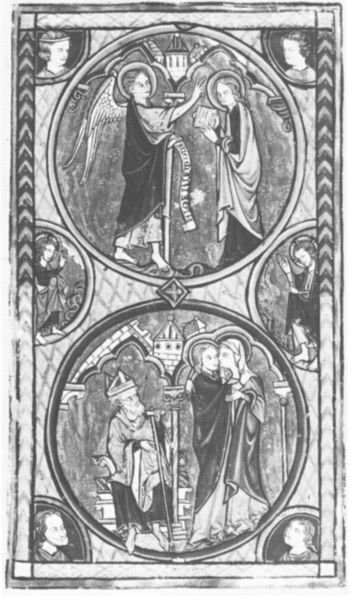
Titel: Oscott Psalter
Institution: London, British Library
Schlagwörter: mann, weiß, frauen, menschen, sitzen, schwarz, szene, haus, bibel, johannes, rahmen, krone, rund, turm, engel, kuss, papier, kaiser, könig, thron, foto, barfuss, kloster, schwarzweiß, kreise, entwurf, kopie, heiligenschein, glasmalerei, mauern, mittelalter, segnen, bücherei, heilige, maria, erzengel, schwar, europa, buchmalerei, codex, buchmalerie, victory, frühmittelalter